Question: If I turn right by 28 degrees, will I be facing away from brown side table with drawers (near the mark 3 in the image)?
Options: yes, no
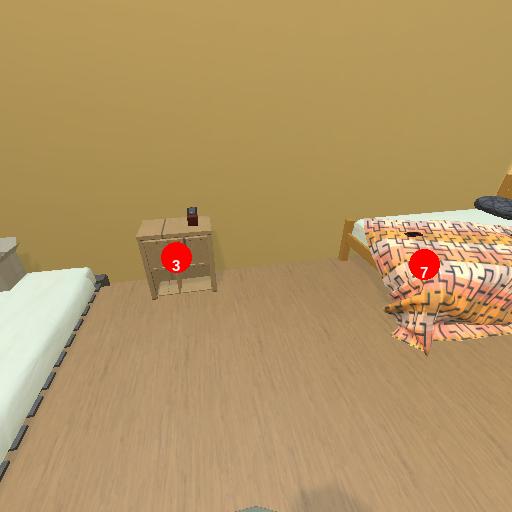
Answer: yes